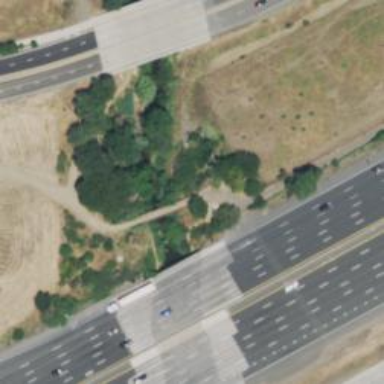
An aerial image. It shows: Cycleway.